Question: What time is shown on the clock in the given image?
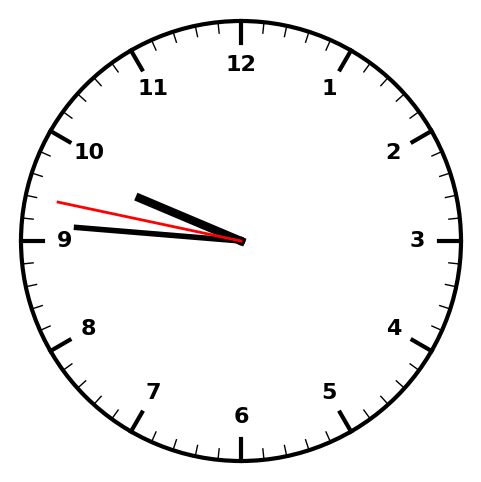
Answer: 09:45:47